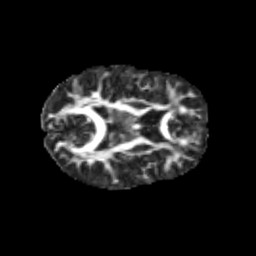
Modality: FA
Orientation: axial
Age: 12
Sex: female
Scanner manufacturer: siemens
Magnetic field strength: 3 T
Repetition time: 3.8 s
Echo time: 0.07 s